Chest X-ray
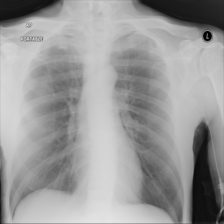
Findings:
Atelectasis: negative
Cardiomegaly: negative
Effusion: negative
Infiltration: negative
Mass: negative
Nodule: negative
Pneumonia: negative
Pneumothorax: negative
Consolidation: negative
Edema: negative
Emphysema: negative
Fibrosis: negative
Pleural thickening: negative
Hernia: negative